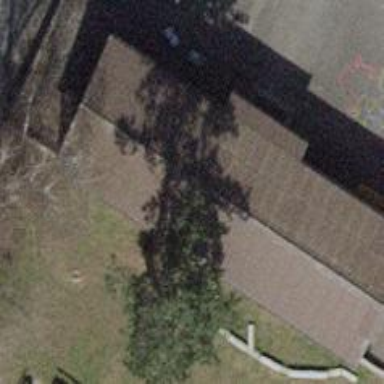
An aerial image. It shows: School building.